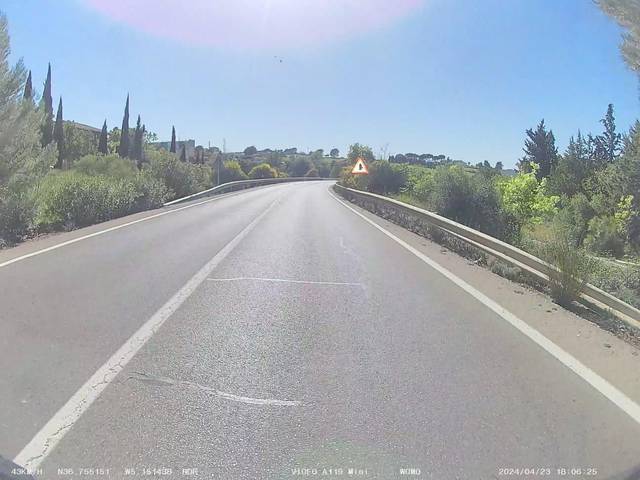
Region: Spain
Coordinates: 36.755, -5.152